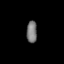
Tissue: skin
Cell type: Epithelial cells
Senescence score: 0.239
Nuclear area (px): 223
Mean DAPI intensity: 120.991